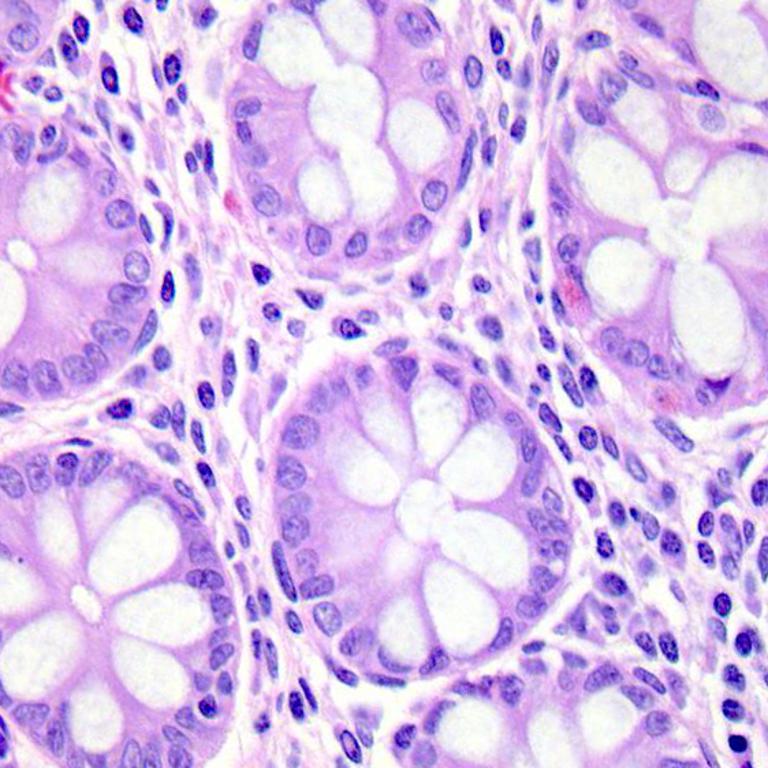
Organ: colon
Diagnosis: benign